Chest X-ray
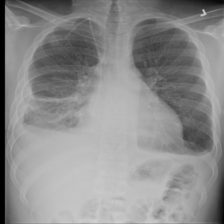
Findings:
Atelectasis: negative
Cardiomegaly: negative
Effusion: positive
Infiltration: negative
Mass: negative
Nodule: negative
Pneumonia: negative
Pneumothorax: negative
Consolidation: negative
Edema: negative
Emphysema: negative
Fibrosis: negative
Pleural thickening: negative
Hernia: negative